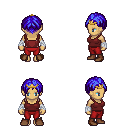
a pixel art fantasy rpg character, female body template, human, tanned skin, maroon pirate shirt, red pants, blue parted hairstyle, gold tiara, white cloth bandages, brown shoes, four views (front, back, left, right), 2x2 character sprite sheet, small pixel art, hard edges, no anti-aliasing